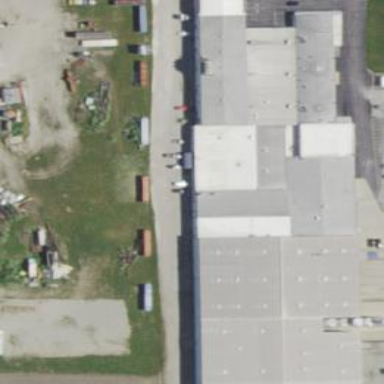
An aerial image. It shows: Manufacturing building.